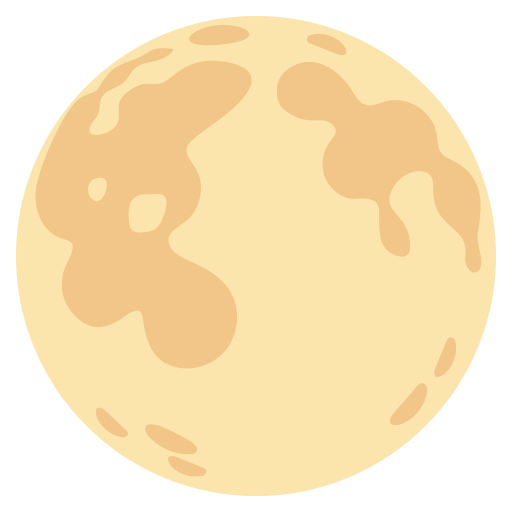
Emoji: 🌕